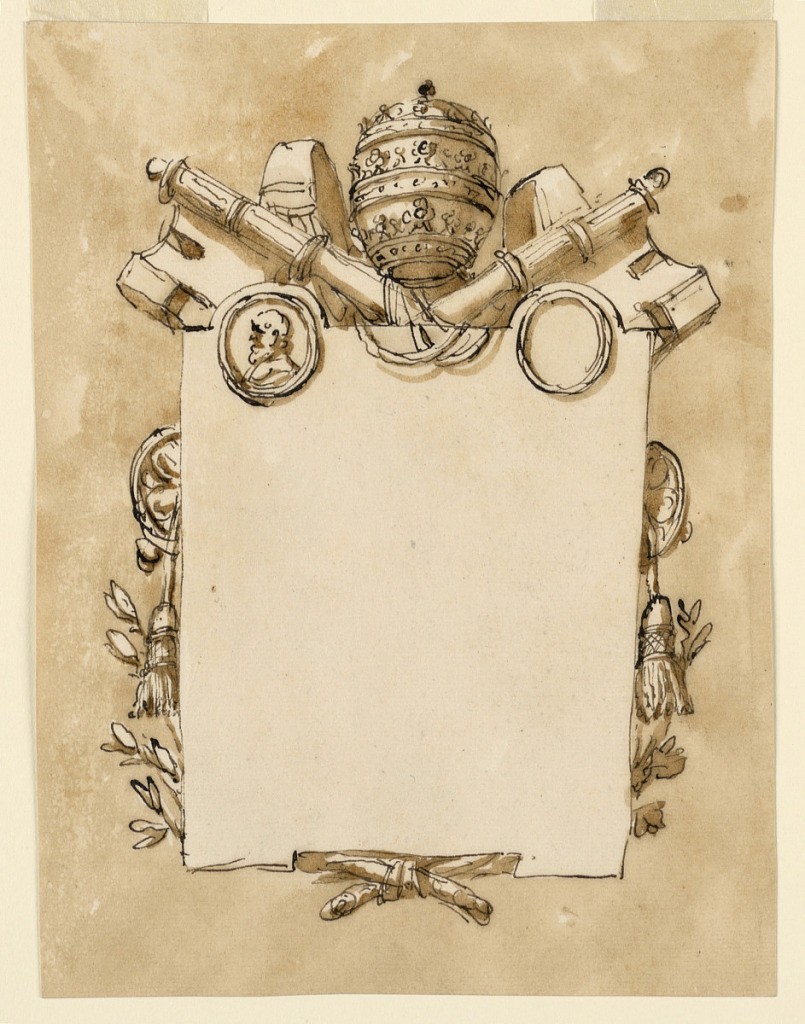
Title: Frame for a papal inscription
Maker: Giuseppe Barberi, Italian, 1746–1809
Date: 1780–1800
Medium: Pen and brown ink, brush and brown wash on off-white laid paper
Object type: Drawing
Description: A tablet with two circular arcs above and an angular broken edge below is in front of the crossed papal keys from which a tassel hangs on either side; two crossed branches below. Below the arcs are medallions, the left one with a bust portrait. Usual background.